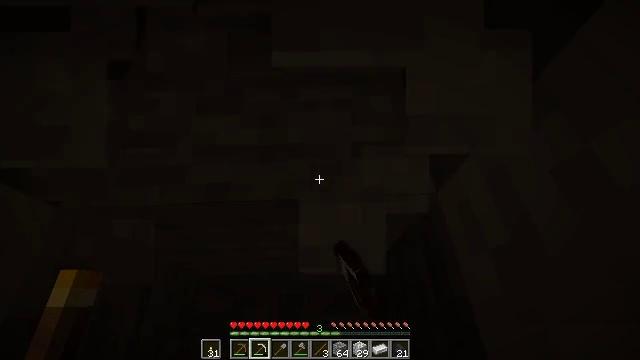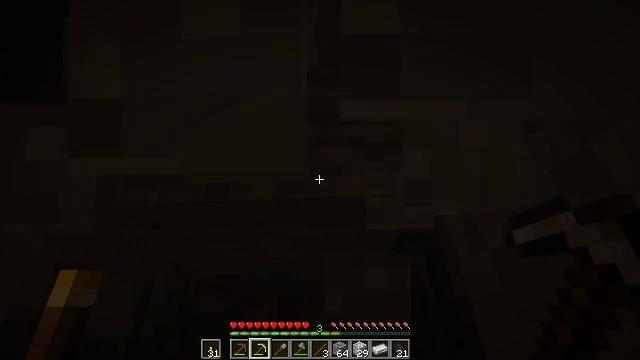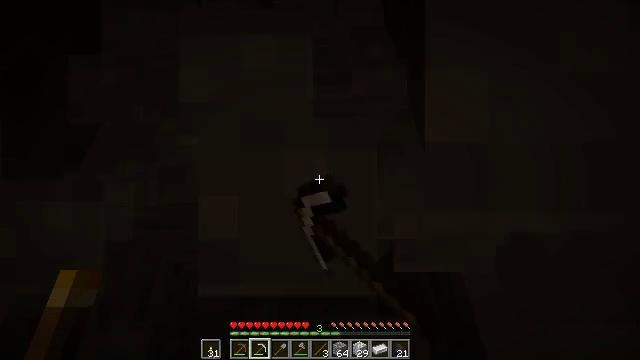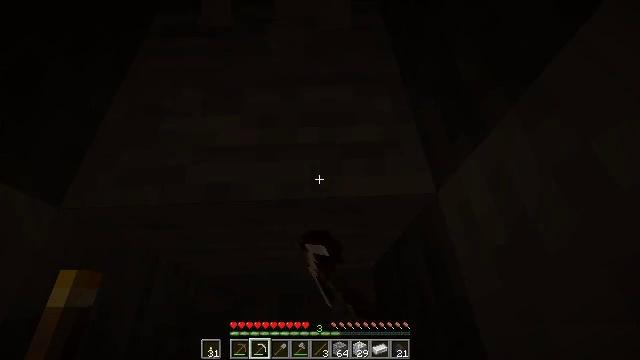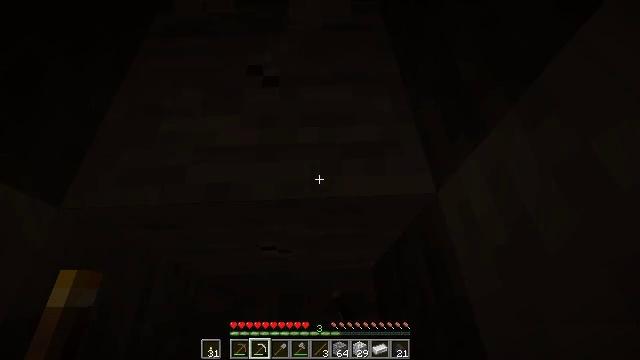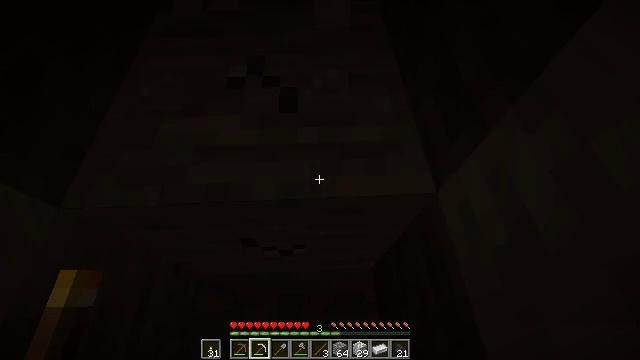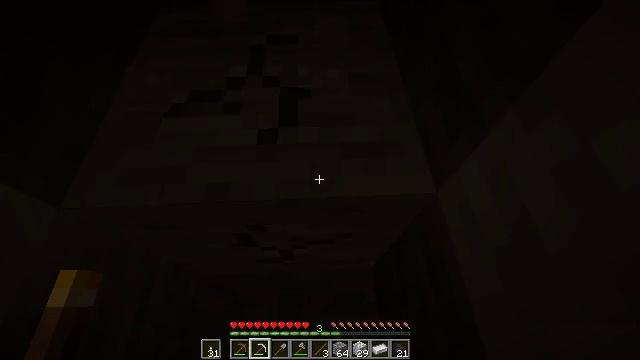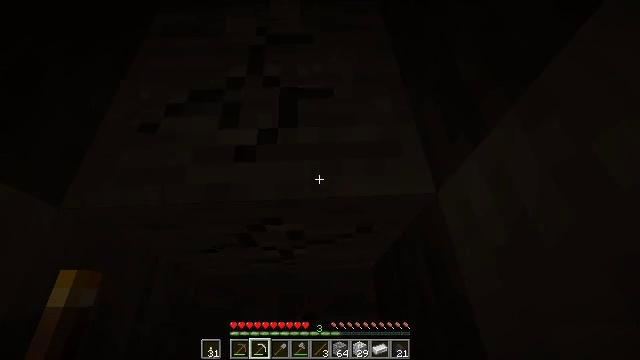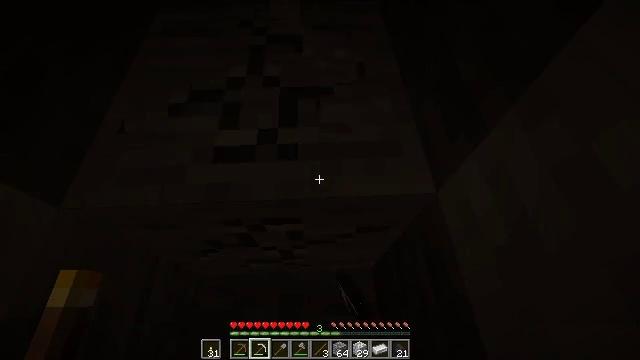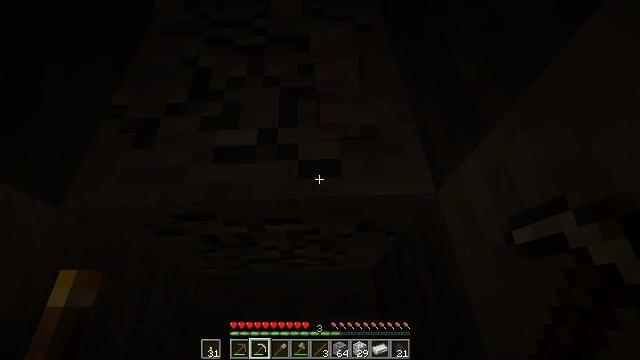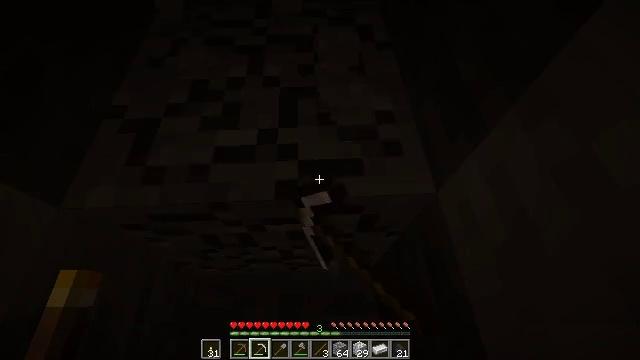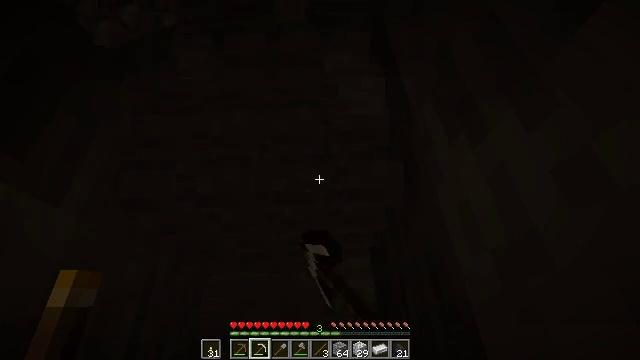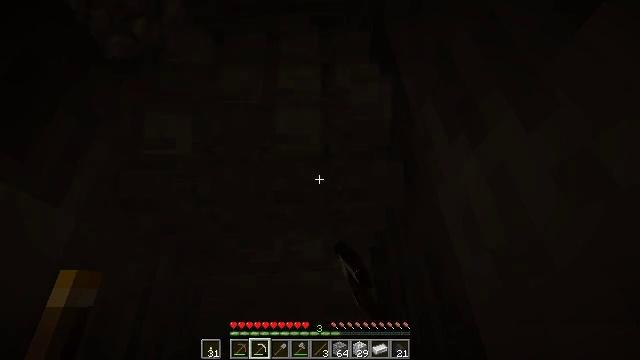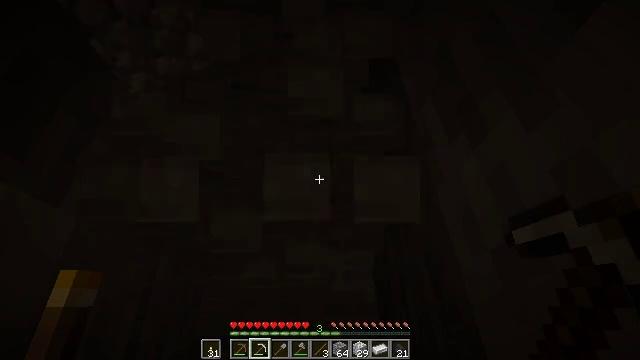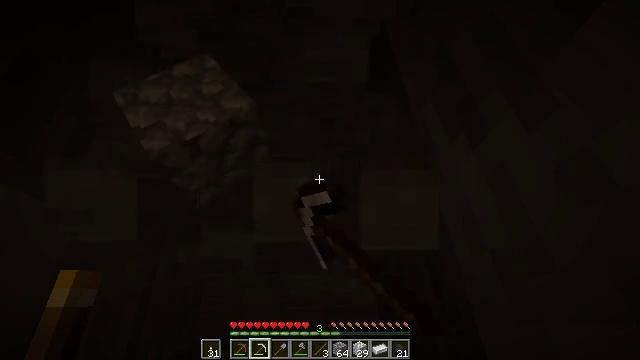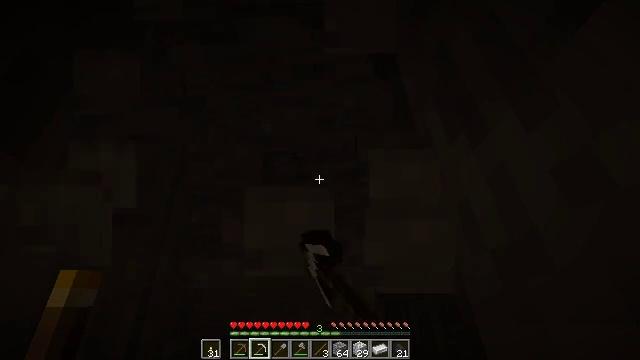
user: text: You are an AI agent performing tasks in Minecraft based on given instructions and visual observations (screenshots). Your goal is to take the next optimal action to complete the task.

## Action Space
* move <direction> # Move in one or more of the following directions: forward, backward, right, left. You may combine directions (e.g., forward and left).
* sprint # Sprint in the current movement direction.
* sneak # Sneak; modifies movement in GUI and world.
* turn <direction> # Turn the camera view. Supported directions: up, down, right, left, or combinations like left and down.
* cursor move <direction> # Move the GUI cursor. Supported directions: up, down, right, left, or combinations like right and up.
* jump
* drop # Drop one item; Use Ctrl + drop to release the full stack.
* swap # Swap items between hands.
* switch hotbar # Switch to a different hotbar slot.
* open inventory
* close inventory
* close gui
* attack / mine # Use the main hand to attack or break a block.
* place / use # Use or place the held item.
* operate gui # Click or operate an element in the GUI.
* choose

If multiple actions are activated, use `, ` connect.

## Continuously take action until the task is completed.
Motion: motion action
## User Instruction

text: Gather stone by using a pickaxe.
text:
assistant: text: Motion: attack / mine
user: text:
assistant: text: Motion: attack / mine
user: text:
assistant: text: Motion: attack / mine
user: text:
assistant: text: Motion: attack / mine
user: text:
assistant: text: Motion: attack / mine
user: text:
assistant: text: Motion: attack / mine
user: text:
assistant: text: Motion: attack / mine
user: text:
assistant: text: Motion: attack / mine
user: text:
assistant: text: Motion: attack / mine
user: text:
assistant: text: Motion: attack / mine
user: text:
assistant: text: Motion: attack / mine
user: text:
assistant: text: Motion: attack / mine
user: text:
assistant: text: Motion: attack / mine
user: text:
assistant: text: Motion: attack / mine
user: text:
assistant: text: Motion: attack / mine
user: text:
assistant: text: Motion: attack / mine
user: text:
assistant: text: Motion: attack / mine
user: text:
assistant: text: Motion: attack / mine
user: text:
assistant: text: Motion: attack / mine
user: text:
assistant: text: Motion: attack / mine
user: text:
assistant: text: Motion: attack / mine
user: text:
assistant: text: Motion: attack / mine
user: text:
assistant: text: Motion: attack / mine
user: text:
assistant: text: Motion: attack / mine
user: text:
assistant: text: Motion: attack / mine
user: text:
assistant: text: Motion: attack / mine
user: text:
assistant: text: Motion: attack / mine
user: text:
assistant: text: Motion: attack / mine
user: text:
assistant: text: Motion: attack / mine
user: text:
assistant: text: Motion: attack / mine